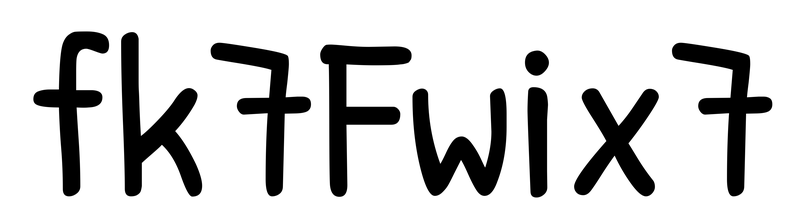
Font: PatrickHand-Regular